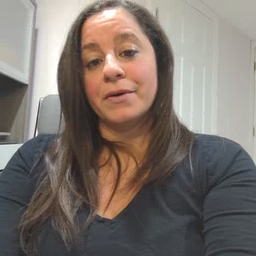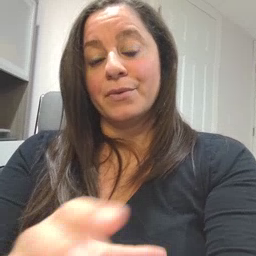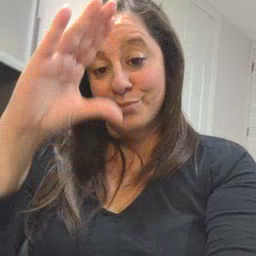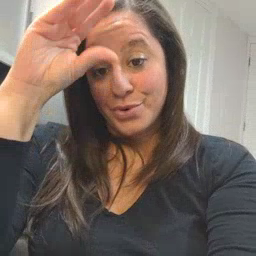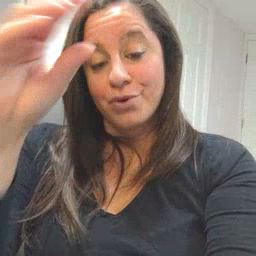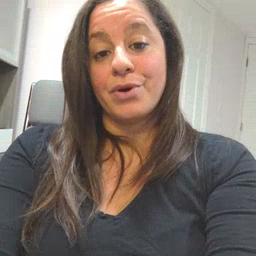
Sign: boy